Field crop: maize
Growth stage: 2
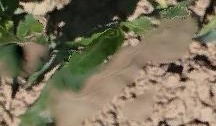
Species: maize